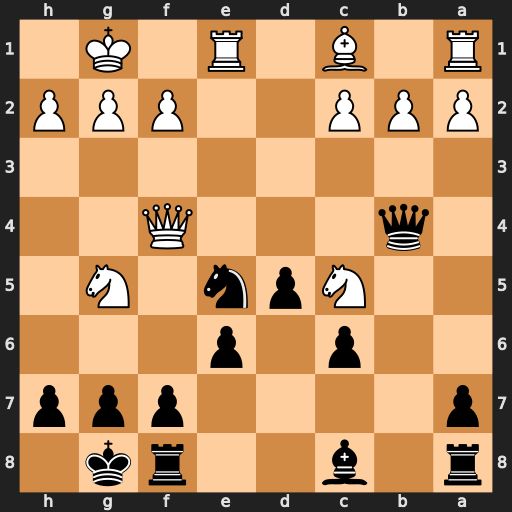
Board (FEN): r1b2rk1/p4ppp/2p1p3/2Npn1N1/1q3Q2/8/PPP2PPP/R1B1R1K1
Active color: b
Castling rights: -
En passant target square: -
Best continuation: Qxe1#